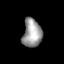
Tissue: lung
Cell type: Endothelial cells
Senescence score: 0.2368
Nuclear area (px): 533
Mean DAPI intensity: 154.313